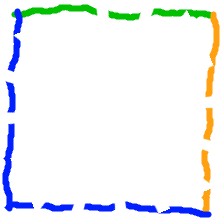
Shape: square